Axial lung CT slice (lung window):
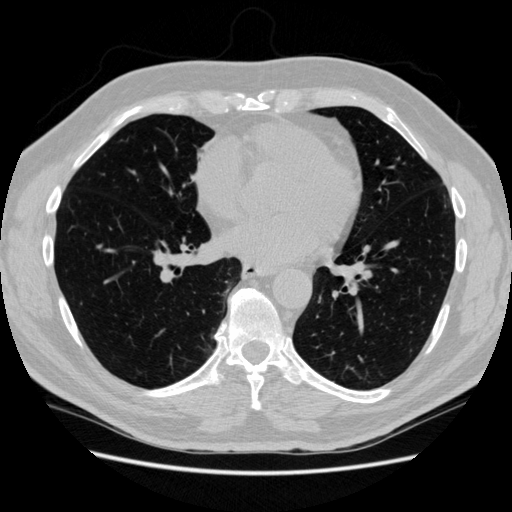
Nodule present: no